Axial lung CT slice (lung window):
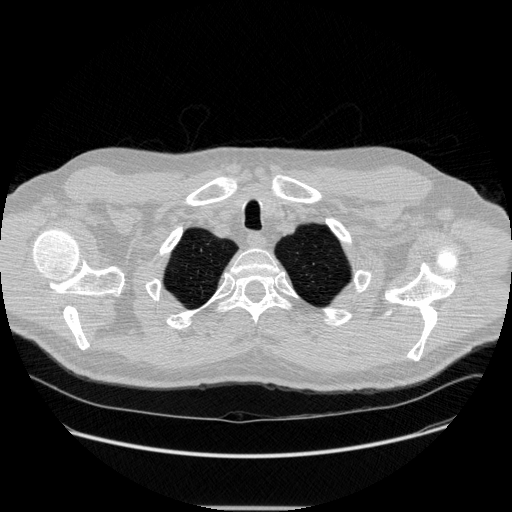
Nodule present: no